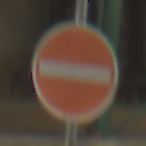
Verkehrszeichen: VerbotDerEinfahrt
Umgebung: Roofed, Special
Tageszeit: MorningAfternoon
Wetter: NotSpecified
Licht: Artificial
Jahreszeit: NotSpecified
Kontrast: MediumContrast